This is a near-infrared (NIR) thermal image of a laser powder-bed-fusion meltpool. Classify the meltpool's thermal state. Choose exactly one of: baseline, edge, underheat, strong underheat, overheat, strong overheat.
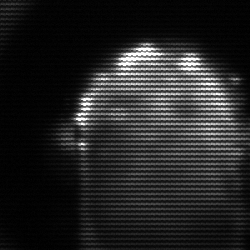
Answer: baseline